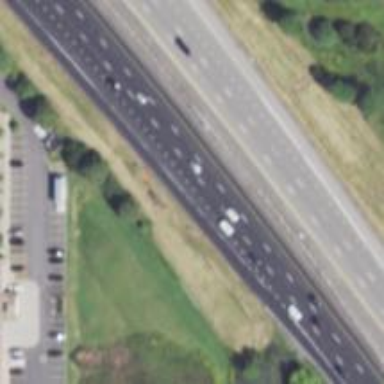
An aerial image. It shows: Asphalt motorway with embankment.